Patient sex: M
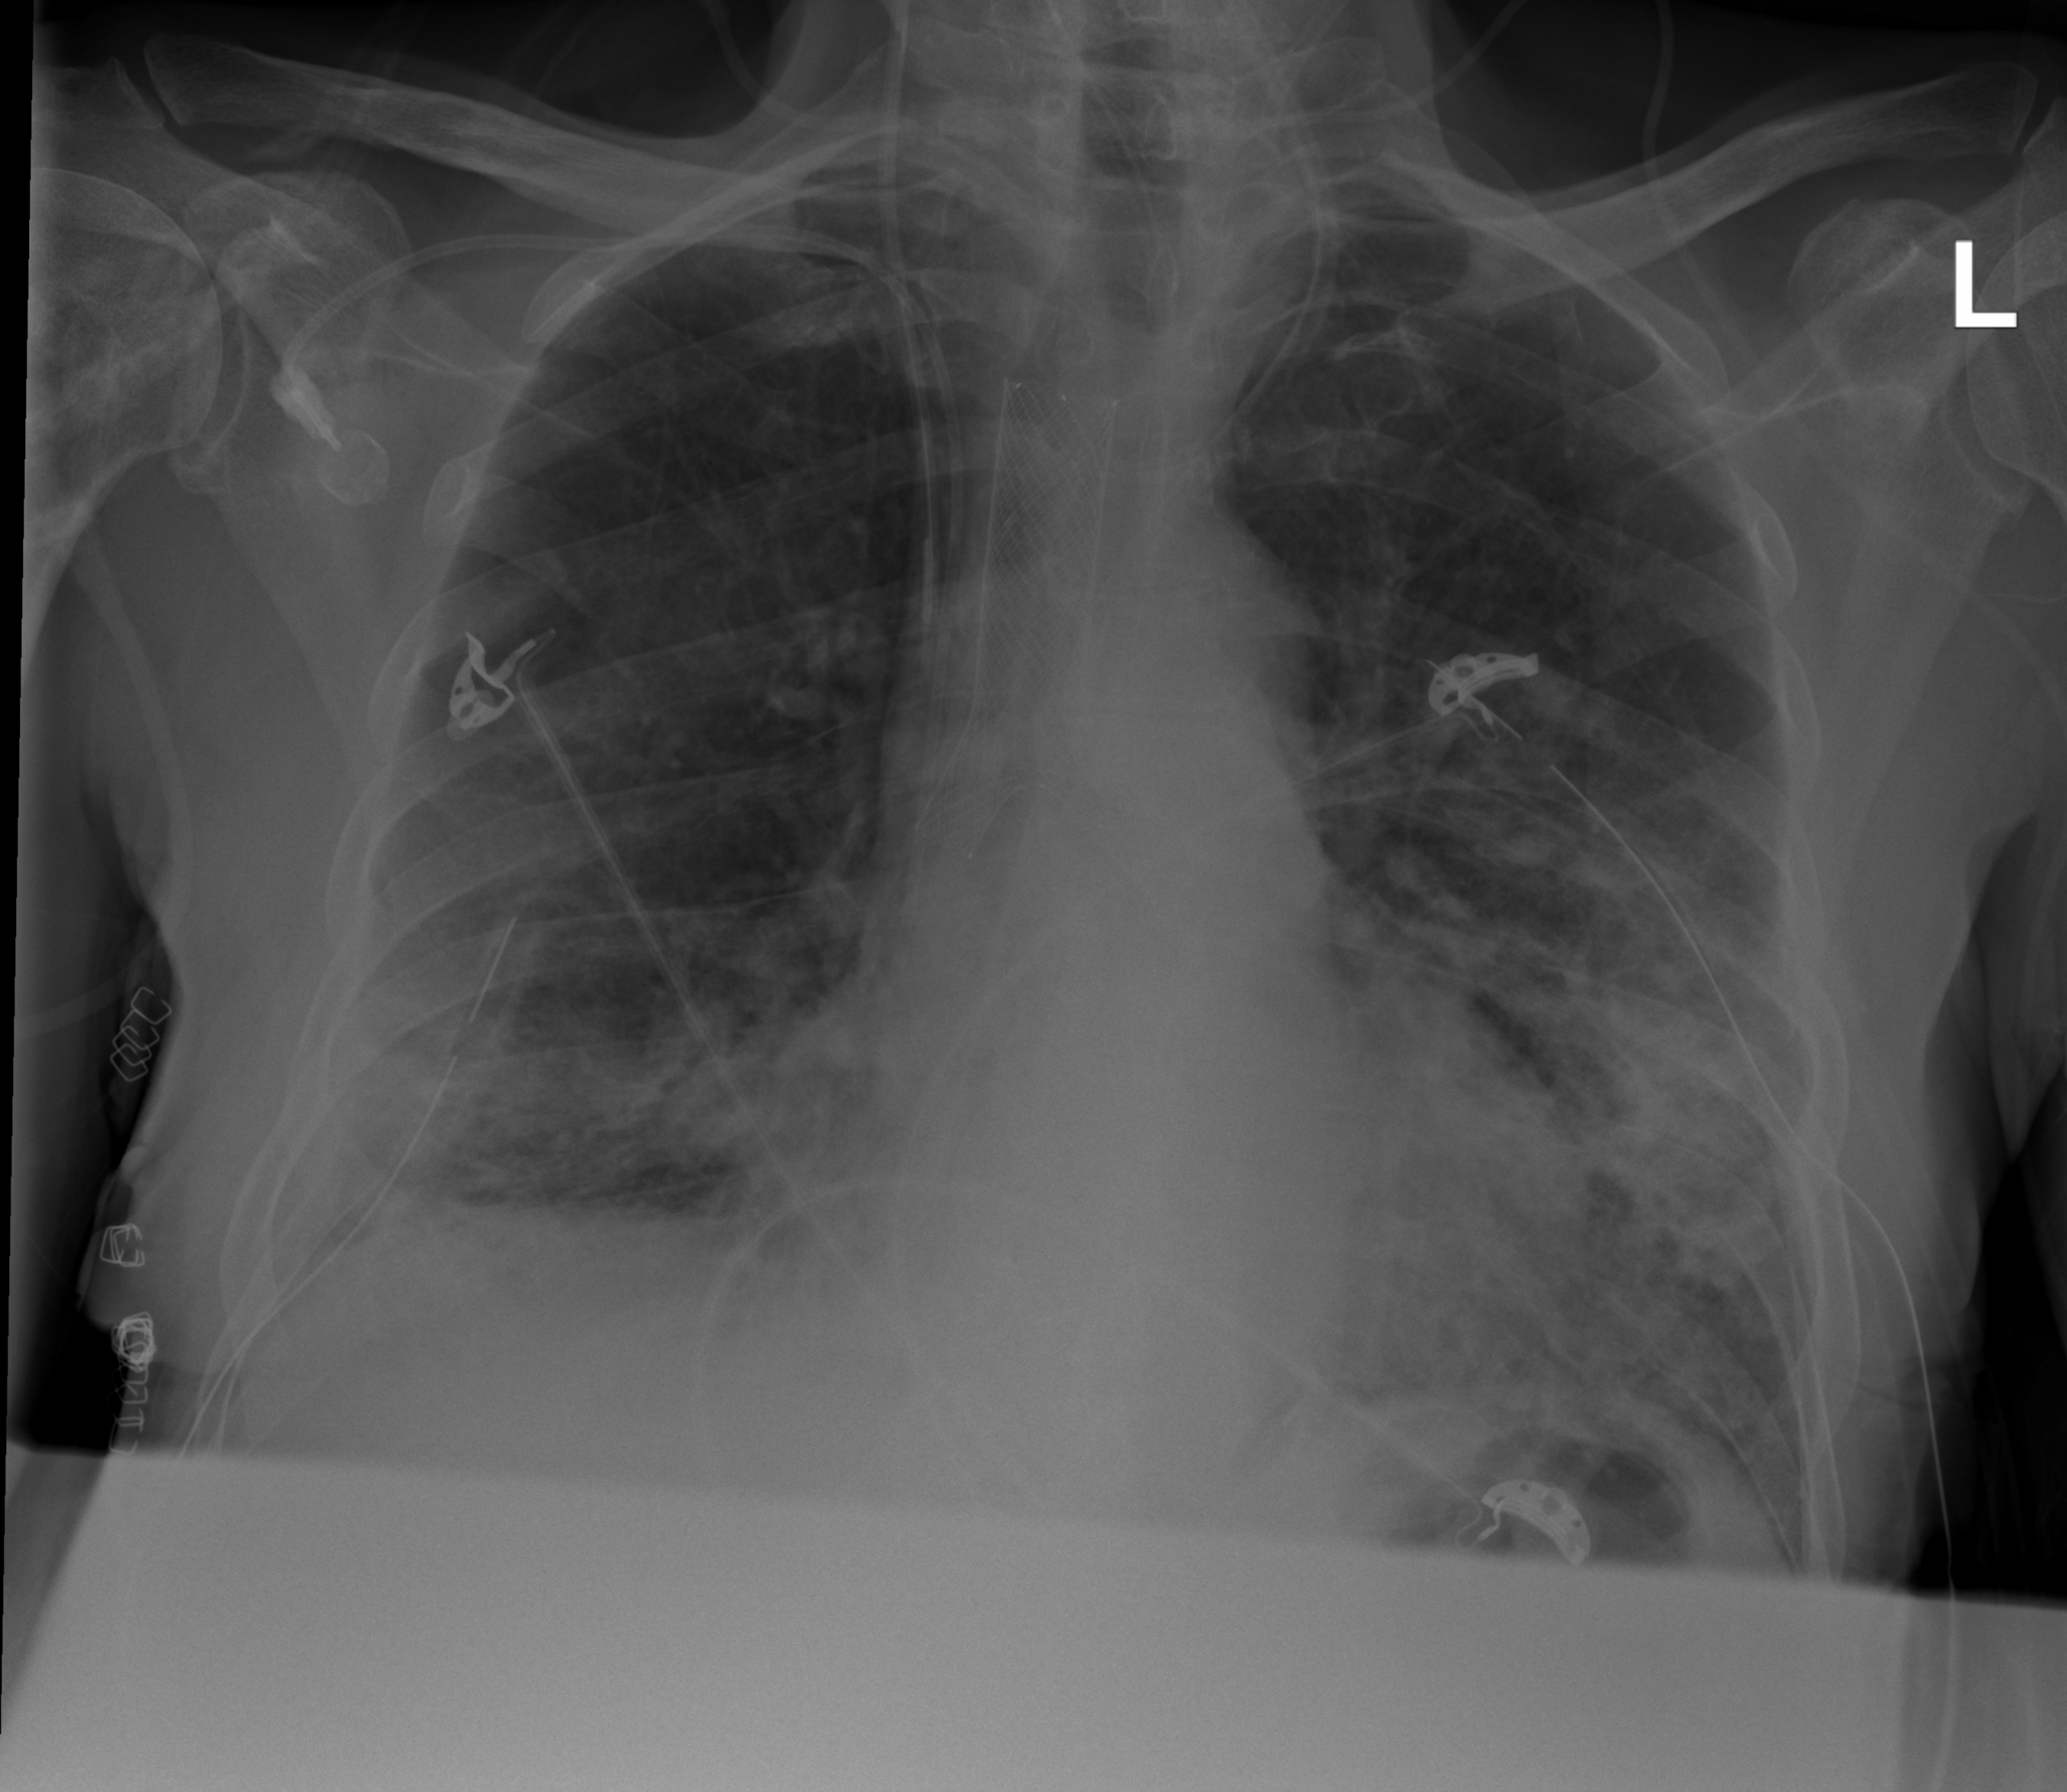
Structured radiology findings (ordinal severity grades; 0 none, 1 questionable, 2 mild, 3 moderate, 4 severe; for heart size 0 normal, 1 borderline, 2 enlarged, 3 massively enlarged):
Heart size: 1
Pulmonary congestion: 0
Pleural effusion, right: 1
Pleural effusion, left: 0
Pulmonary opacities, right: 2
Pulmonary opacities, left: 3
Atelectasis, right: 1
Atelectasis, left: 2